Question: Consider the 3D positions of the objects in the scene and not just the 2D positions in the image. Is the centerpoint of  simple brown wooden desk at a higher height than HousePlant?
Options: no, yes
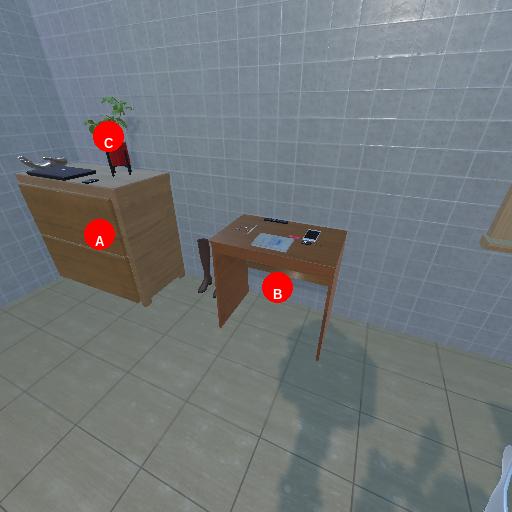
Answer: no